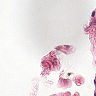
Metastatic tissue present: no